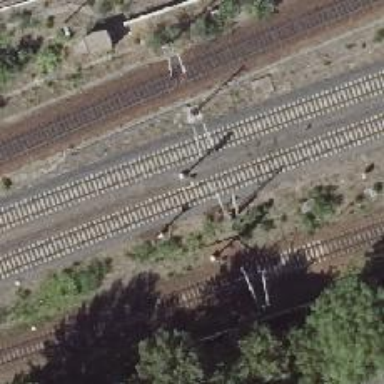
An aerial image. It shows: Railway signal.